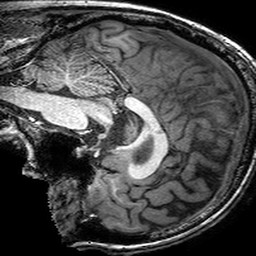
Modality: T1w
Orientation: sagittal
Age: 41
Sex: male